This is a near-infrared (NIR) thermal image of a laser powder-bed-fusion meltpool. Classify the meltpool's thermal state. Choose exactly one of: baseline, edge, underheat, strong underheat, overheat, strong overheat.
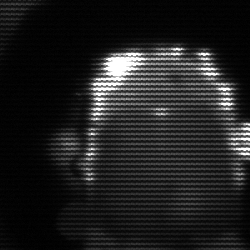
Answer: baseline